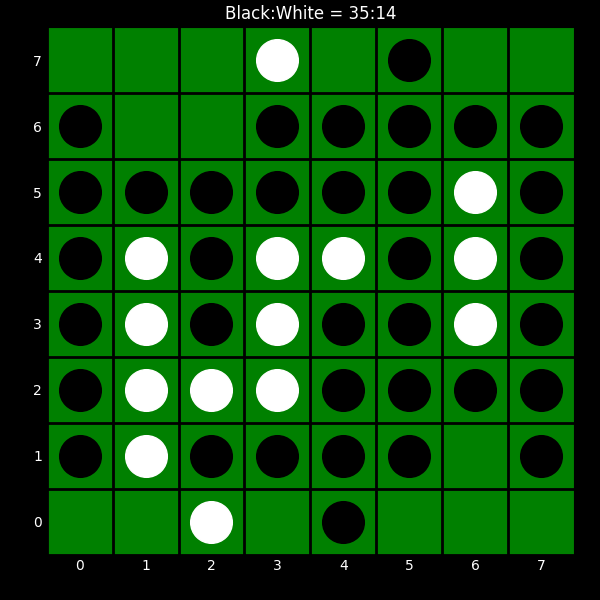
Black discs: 35
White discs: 14